Question: Lately I wanted to look into the possibility of increasing backward compatibility for my app from API '16' to '14'.
To see what potentially needs fixing, I changed the 'android:minSdkVersion' in the manifest to '14' and rebuilt the project. To my amazement, it built just fine (which was somewhat suspicious), so I set the 'minSdkVersion' to '1' to see what happens. At this point, a few sprung up in the manifest of type 'Attribute unused on older versions', but when trying to rebuild the project it finished successfully. I tried to 'Analyze > Inspect code...' and it found no errors of this nature (even though there should be plenty). I additionally tried disabling and re-enabling the filter (see image) and restarting IntelliJ - but to no avail.

1. Could this be a bug, or am I doing something wrong?
2. Is there a better way to test for backward compatibility?
Additional information:
- -
Thanks!
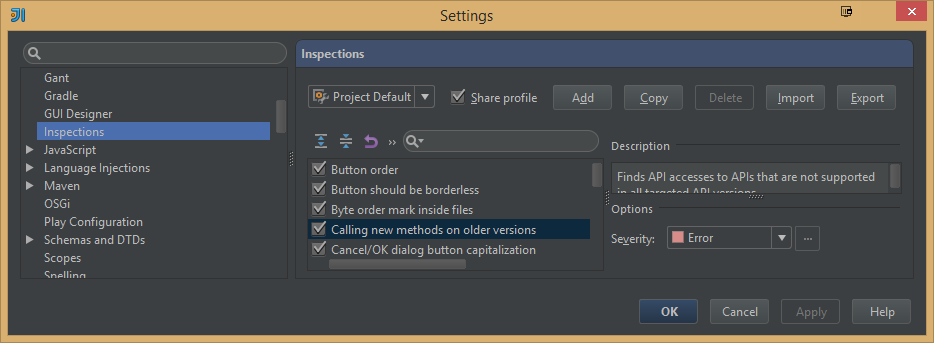
Answer: Make sure that your Inspection Scope is set to your entire project:

The reason you're still able to compile just fine is that it is to call these newer methods, provided you specifically guard your calls with a version check. For example:
'''
if (Build.VERSION.SDK_INT >= Build.VERSION_CODES.HONEYCOMB) {
myView.setLayerType(View.LAYER_TYPE_HARDWARE, null);
} else {
// Hardware acceleration not supported -- do nothing!
}
'''
And to prevent any warnings for this, you can annotate the calling method with '@TargetApi', for example:
'''
@TargetApi(Build.VERSION_CODES_HONEYCOMB)
public void setLayerType(View view, int layerType) {
if (Build.VERSION.SDK_INT >= Build.VERSION_CODES.HONEYCOMB) {
myView.setLayerType(layerType, null);
} else {
// Hardware acceleration not supported -- do nothing!
}
}
'''
EDIT: Also, to get the warnings inline, ensure that this inspection is enabled on the Project Default Inspections profile:

Final EDIT: Also, make sure there are no 'lint.xml' or 'lint-rules.xml' defined somewhere which might be overriding the expected severity levels for these issues. See <URL> for more info.